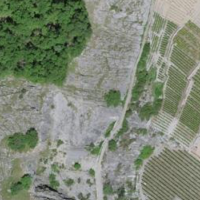
EUNIS habitat code: 40
Species observed at this site:
Alyssoides utriculata